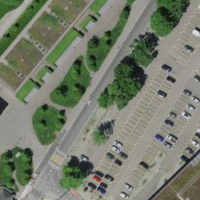
EUNIS habitat code: 54
Species observed at this site:
Centaurea scabiosa
Salvia pratensis